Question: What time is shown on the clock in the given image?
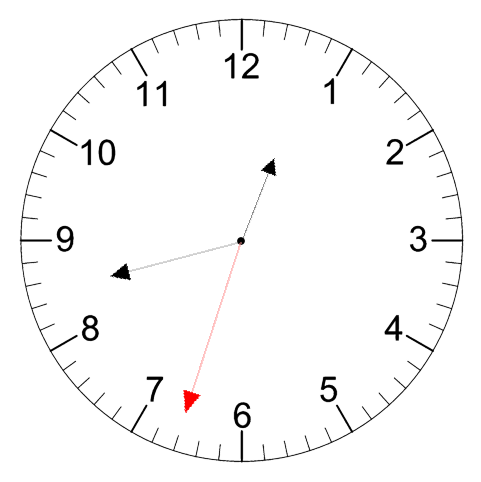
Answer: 12:42:33